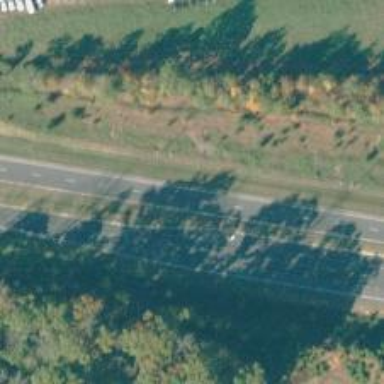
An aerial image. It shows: This image shows trunk highway that functions as expressway.